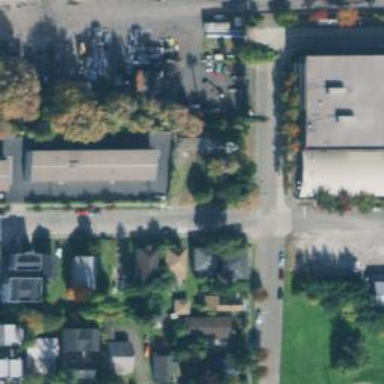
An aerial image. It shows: Residential road with separate sidewalk.